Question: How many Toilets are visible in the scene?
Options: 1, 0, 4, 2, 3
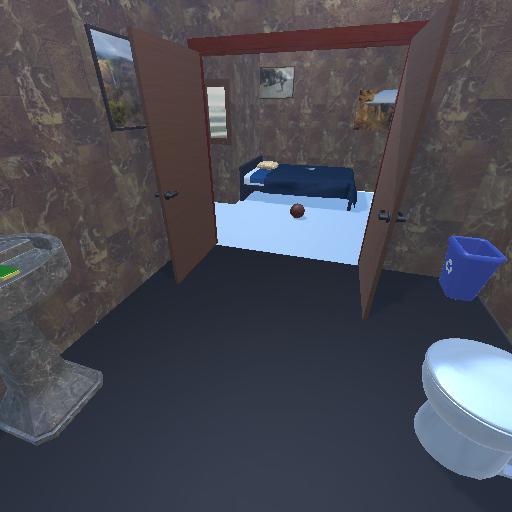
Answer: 1